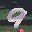
Label: 9